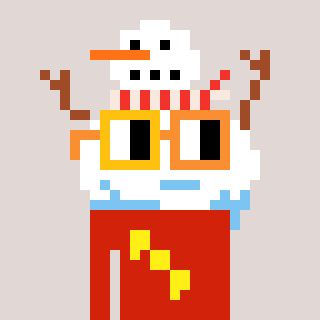
a pixel art character with square yellow and orange glasses, a snowman-shaped head and a red-colored body on a warm background